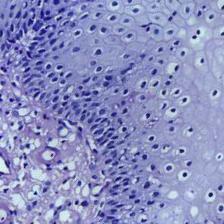
Diagnosis: Normal